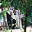
Label: 4